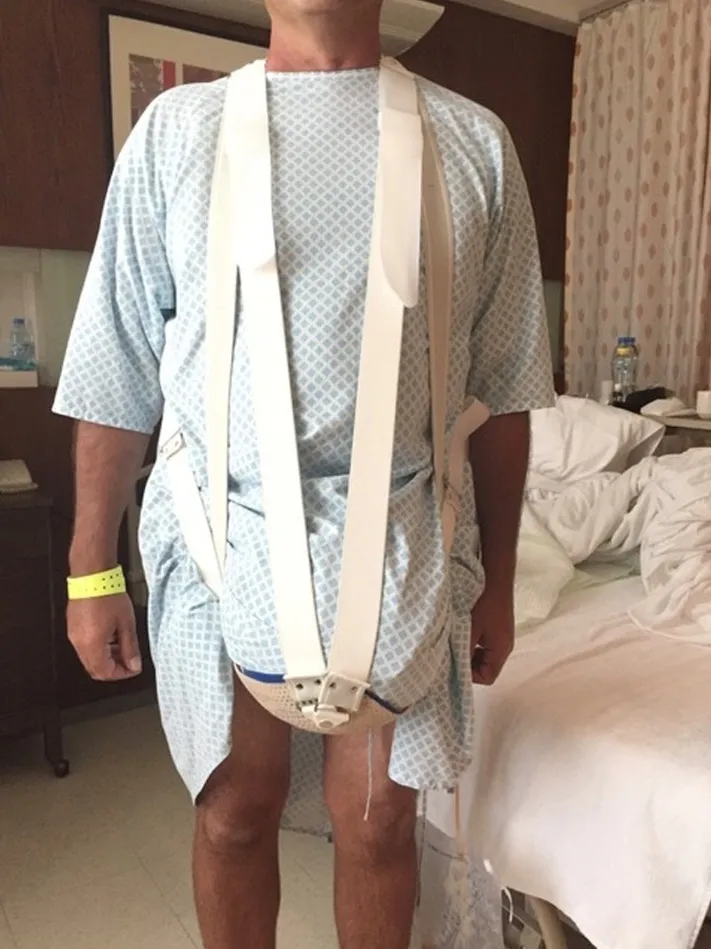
Customized inguinoscrotal support.
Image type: medical_photograph (skin_photograph)